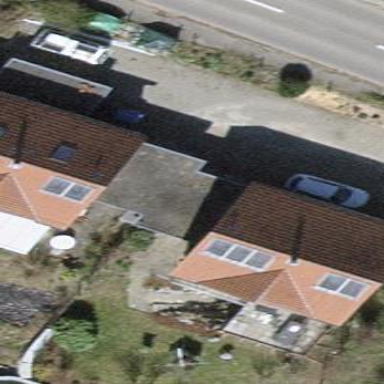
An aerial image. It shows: Group of garages.